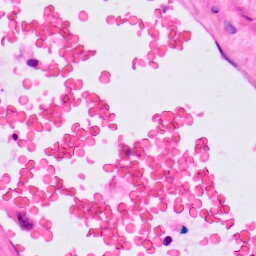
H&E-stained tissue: Lung